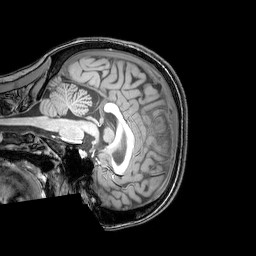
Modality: T1w
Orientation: sagittal
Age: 21
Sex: female
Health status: healthy
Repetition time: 0.081 s
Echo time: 0.037 s